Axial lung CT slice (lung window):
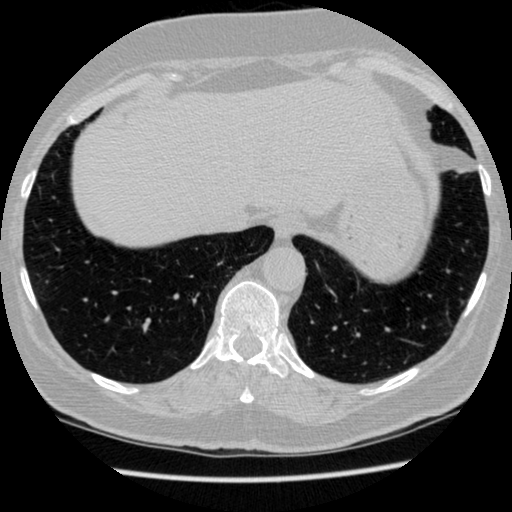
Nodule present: no